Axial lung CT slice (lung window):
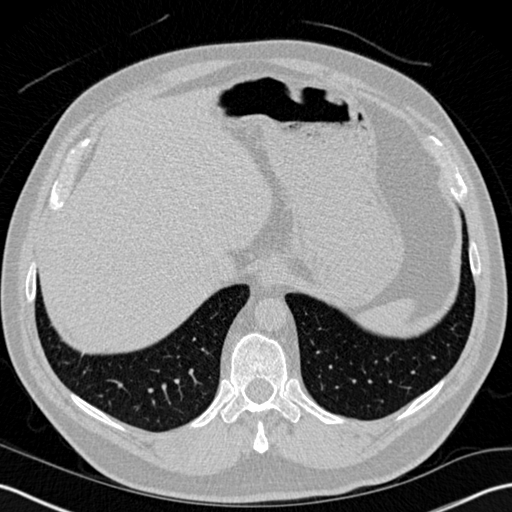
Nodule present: no